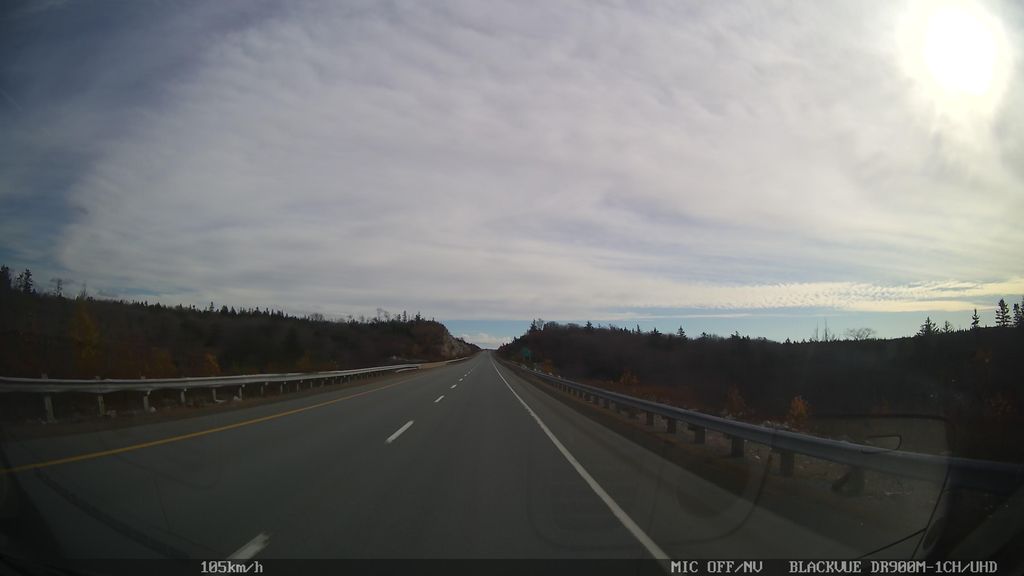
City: halifax